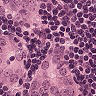
Metastatic tissue present: yes